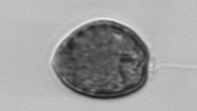
Label: Prorocentrum